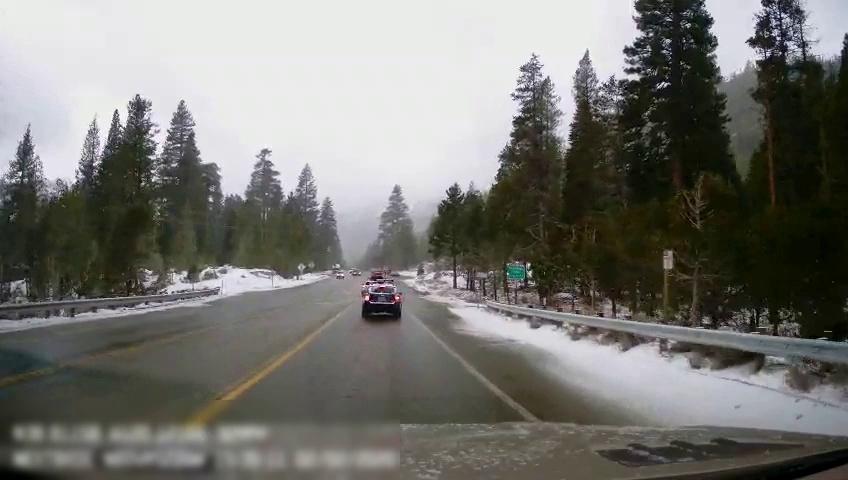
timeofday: Day
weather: Snowy
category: Drivable Space
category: Vehicles | Truck
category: Vehicles | SUV
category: Vehicles | SUV
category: Lanes | Current Lane
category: Lanes | Opposite Lane
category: Lanes | Opposite Lane
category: Lanes | Current Lane
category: Traffic | Signs
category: Traffic | Signs